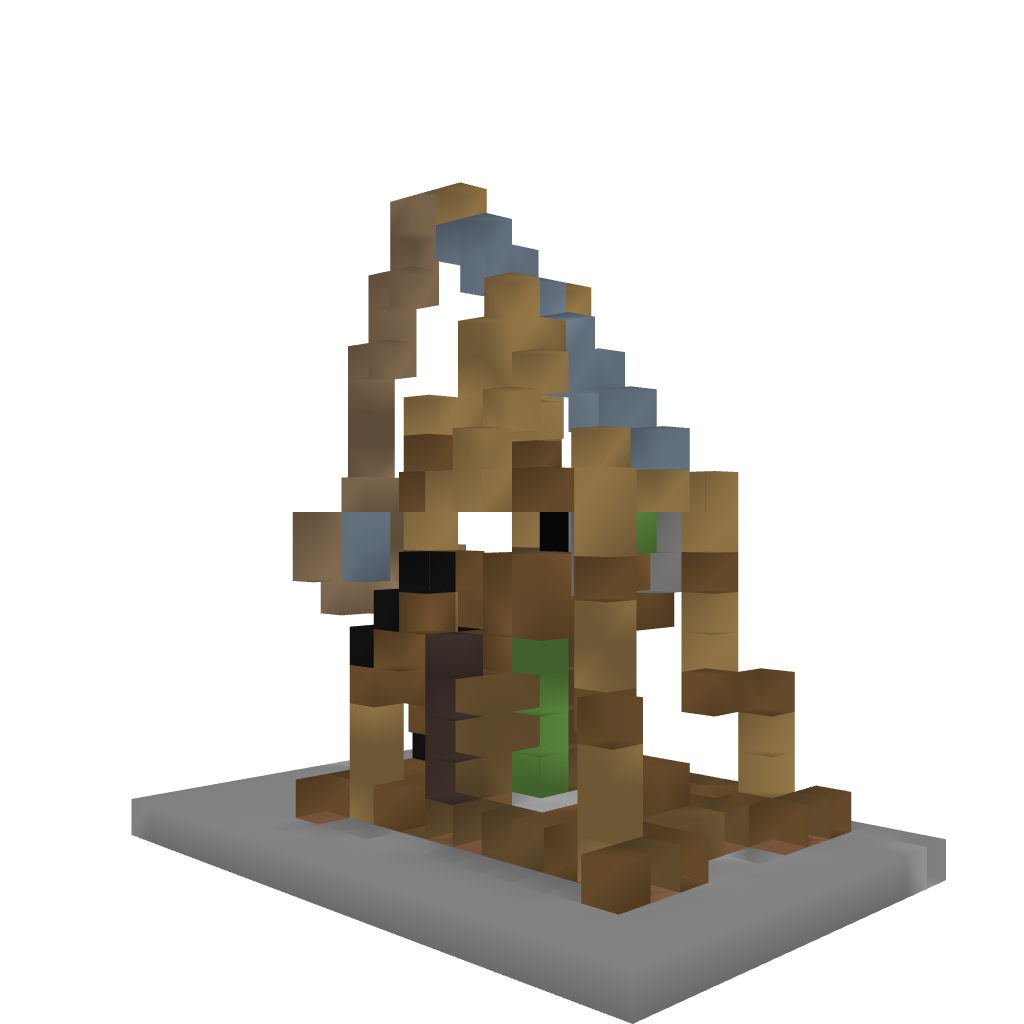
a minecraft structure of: Medieval Trebuchet v1.0